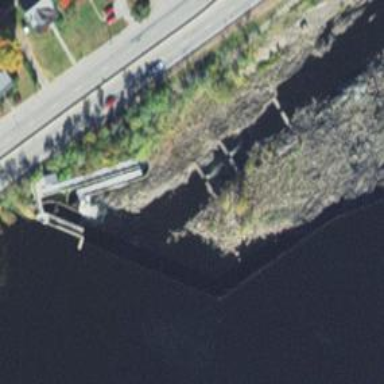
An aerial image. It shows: Fish pass along the waterway.